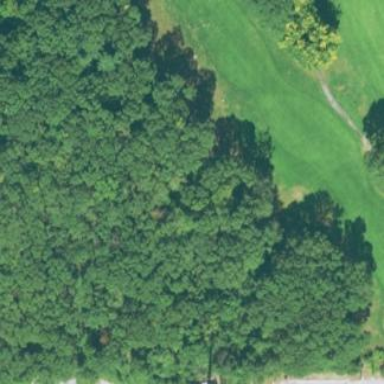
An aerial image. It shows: Golf fairway surrounded by grass.